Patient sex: F
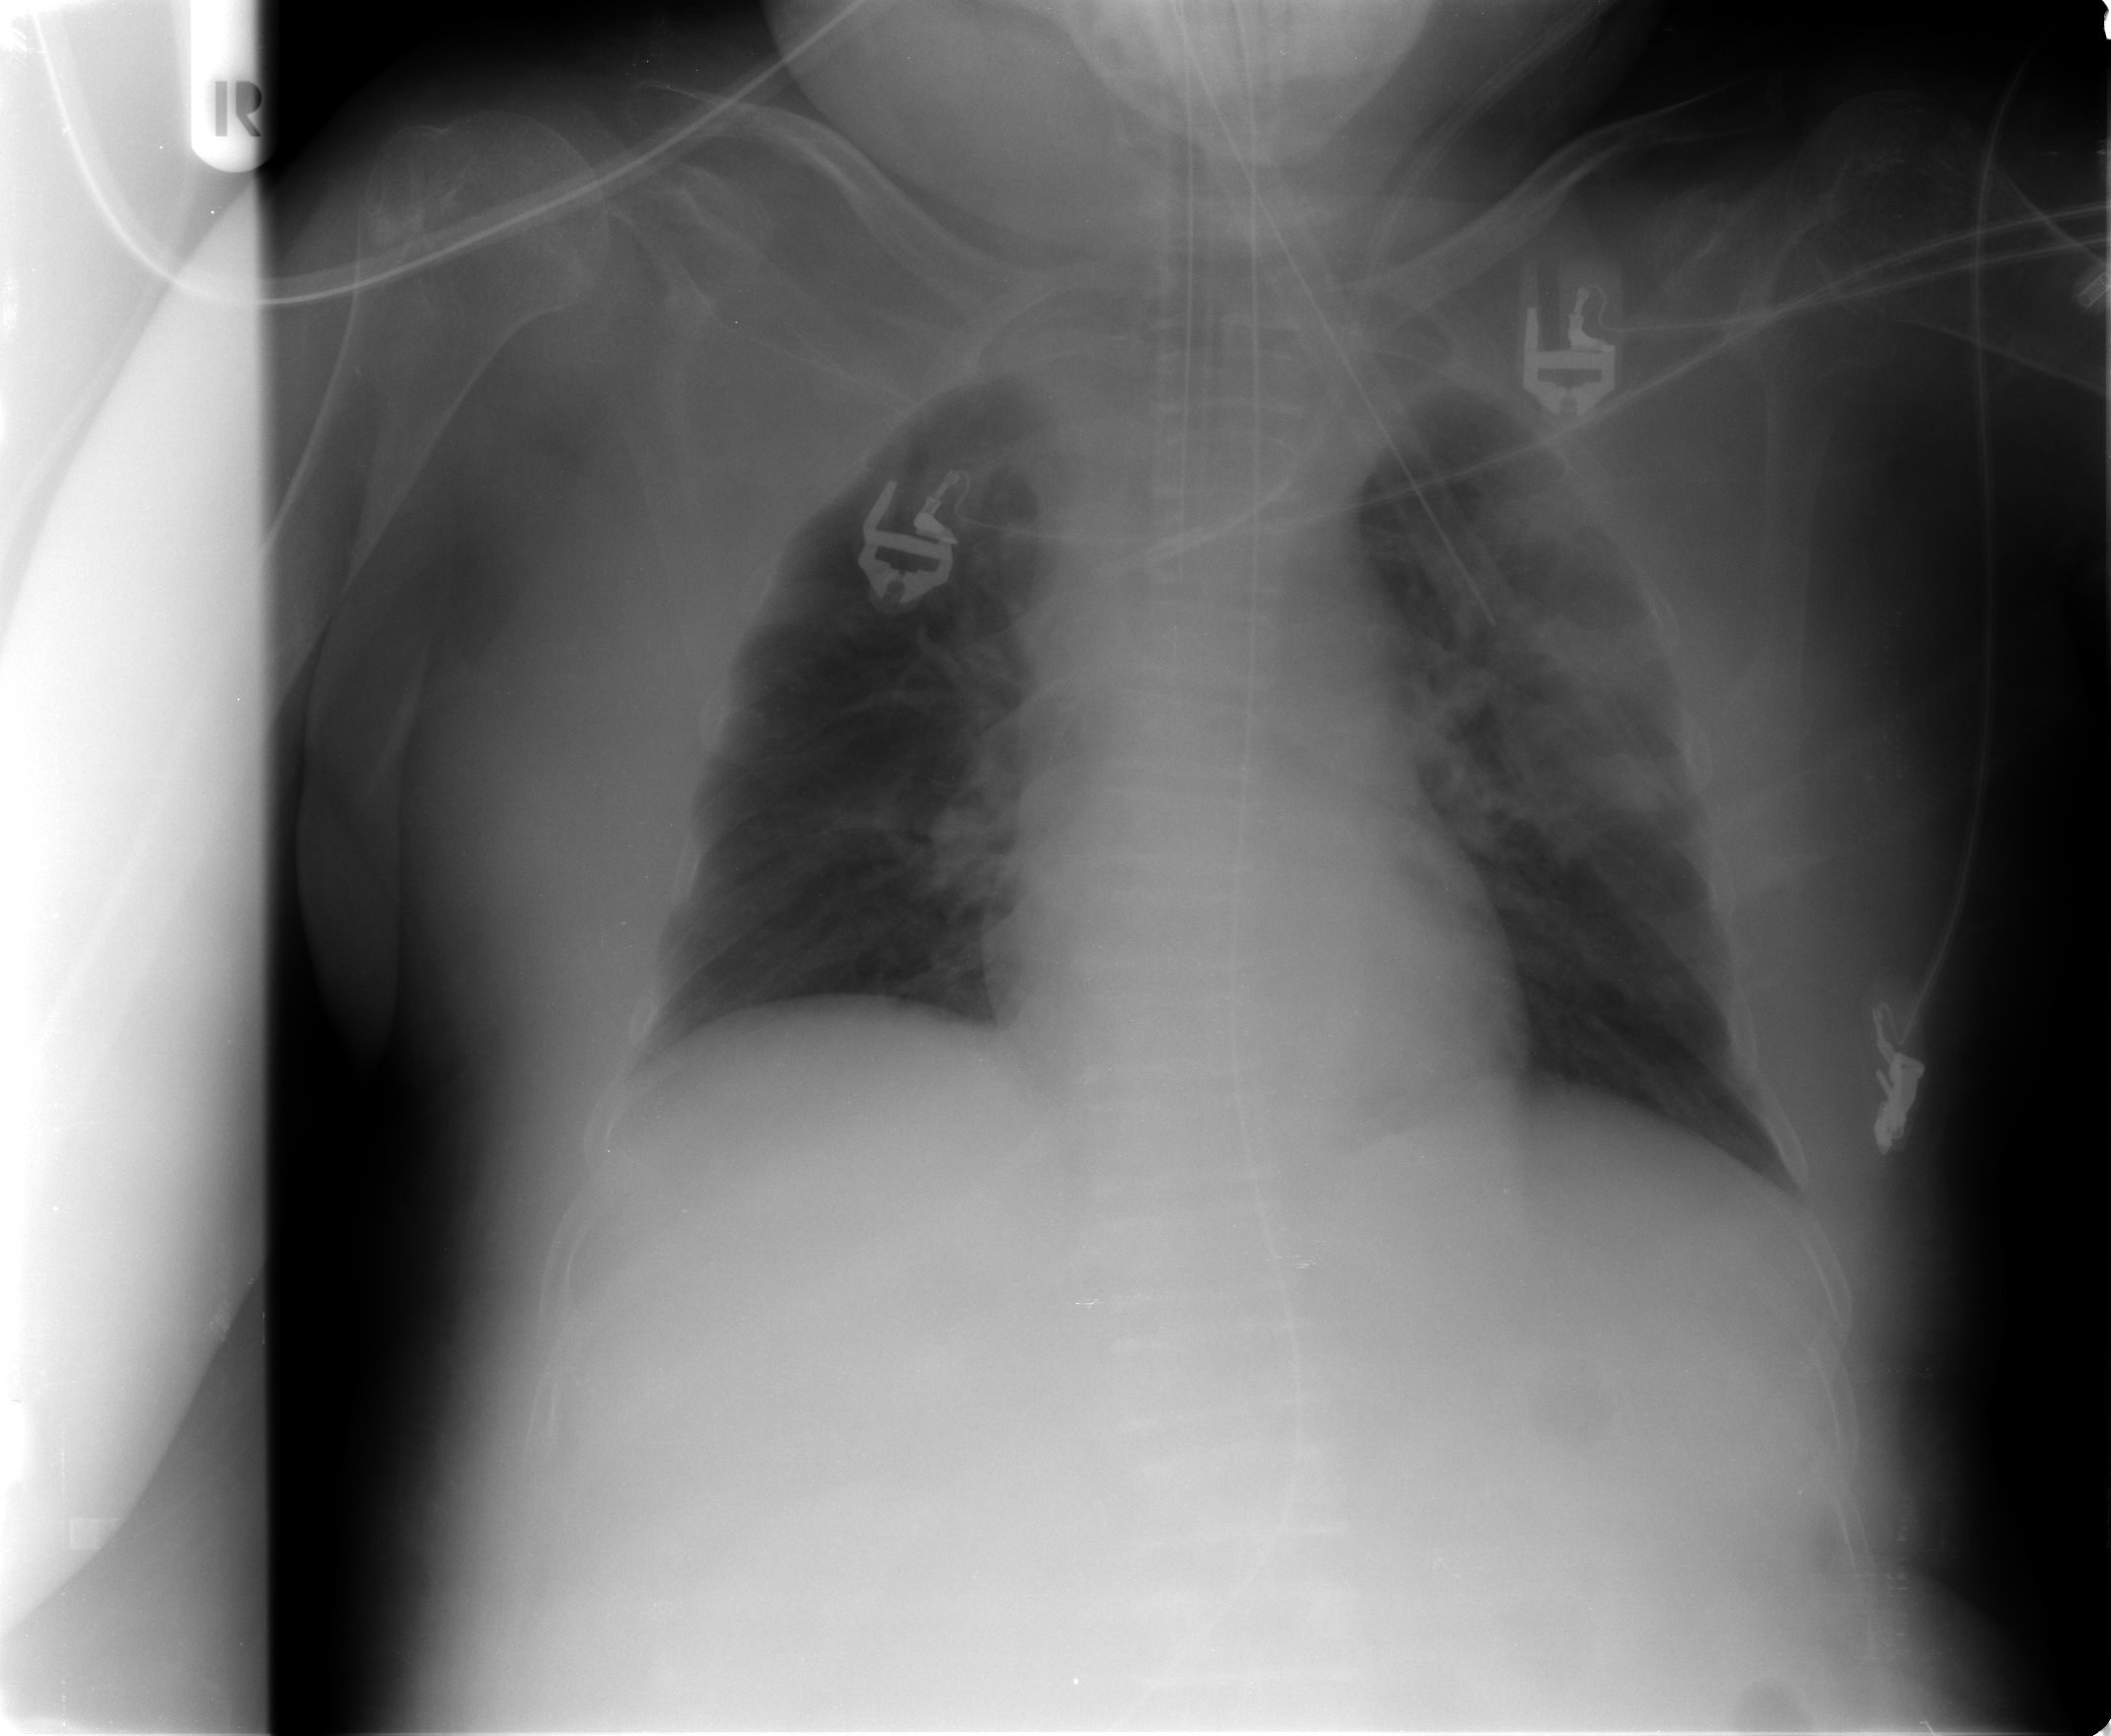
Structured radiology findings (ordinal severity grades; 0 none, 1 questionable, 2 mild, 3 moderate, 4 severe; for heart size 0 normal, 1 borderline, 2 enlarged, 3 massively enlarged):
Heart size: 0
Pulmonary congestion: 3
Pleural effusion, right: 0
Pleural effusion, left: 0
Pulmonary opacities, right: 0
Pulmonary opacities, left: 2
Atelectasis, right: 0
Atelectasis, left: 0